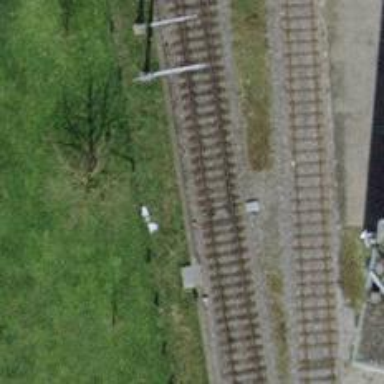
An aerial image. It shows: Railway switch.